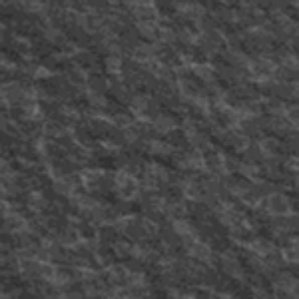
Label: frost